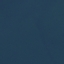
Land use / land cover class: SeaLake